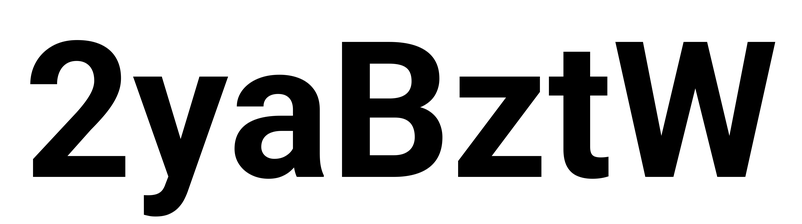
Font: Roboto_Bold